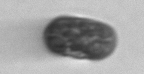
Label: Mesodinium